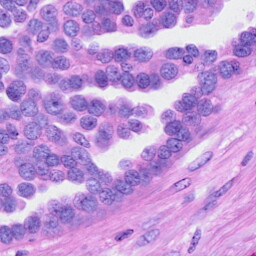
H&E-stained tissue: Ovarian